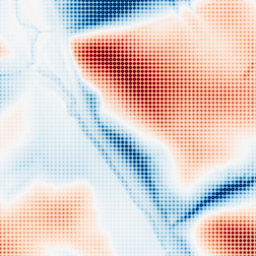
Category: classical
Decomposition family: gaussian_anisotropic
Decomposition parameters: sigma_x: 5
sigma_y: 50
Upsampling method: sinc_blackman
Upsampling parameters: scale: 4
kernel_size: 4
Upsampling scale: 4